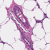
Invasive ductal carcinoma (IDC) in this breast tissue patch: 0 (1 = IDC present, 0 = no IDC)